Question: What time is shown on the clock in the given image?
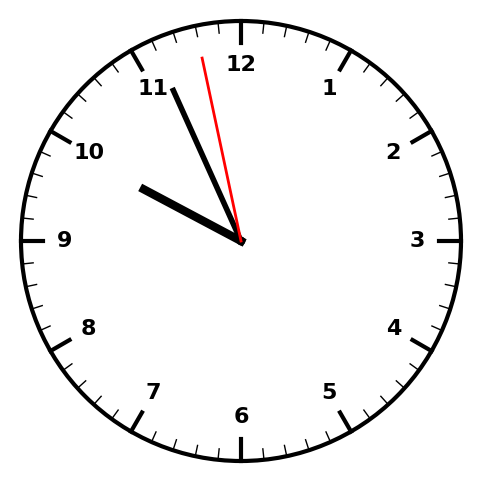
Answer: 09:55:58